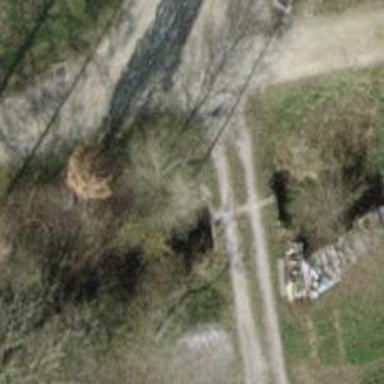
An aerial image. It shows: Culvert tunnel.